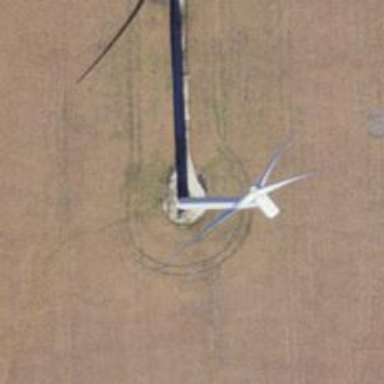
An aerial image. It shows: Wind generator powered by horizontal axis wind turbine.